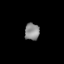
Tissue: lung
Cell type: Epithelial cells
Senescence score: 0.109
Nuclear area (px): 245
Mean DAPI intensity: 139.576